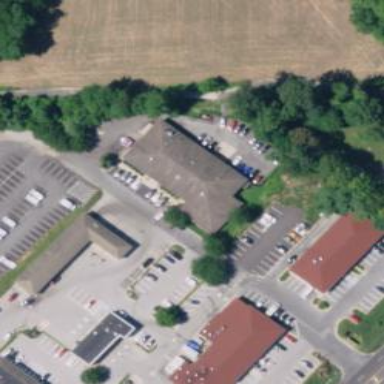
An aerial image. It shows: Building used as car repair shop.